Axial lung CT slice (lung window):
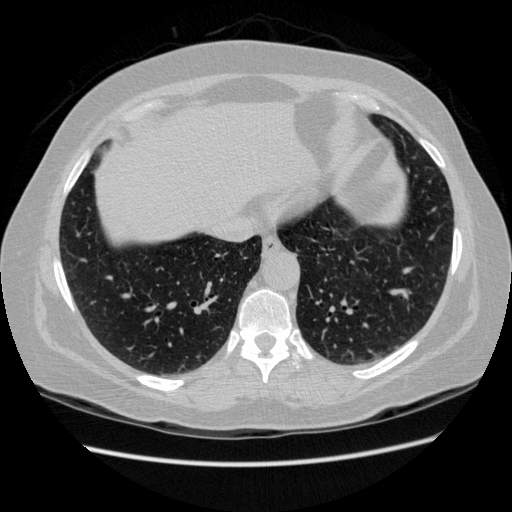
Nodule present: no